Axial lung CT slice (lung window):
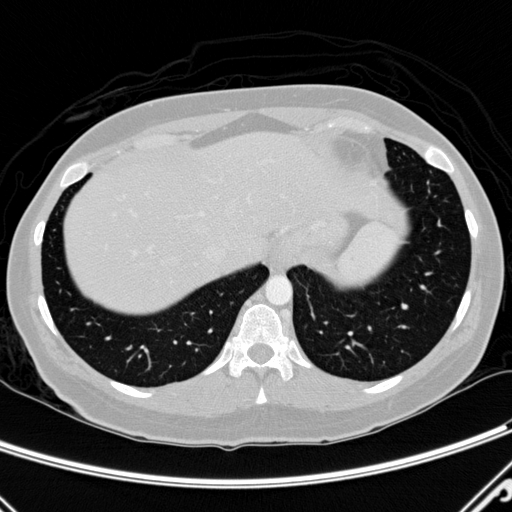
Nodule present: no